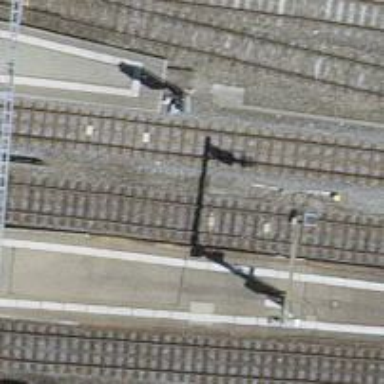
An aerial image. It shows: Railway signal.